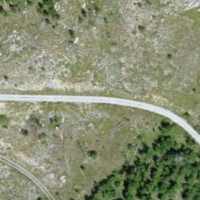
EUNIS habitat code: 43
Species observed at this site:
Corvus corone
Anthus trivialis
Turdus philomelos
Oenanthe oenanthe
Dendrocopos major
Turdus viscivorus
Falco peregrinus
Aegithalos caudatus
Buteo buteo
Jynx torquilla
Sylvia atricapilla
Gymnadenia conopsea
Lagopus muta
Phylloscopus collybita
Poecile palustris
Pernis apivorus
Erithacus rubecula
Cuculus canorus
Dryocopus martius
Pica pica
Phoenicurus ochruros
Sitta europaea
Phoenicurus phoenicurus
Nucifraga caryocatactes
Garrulus glandarius
Certhia familiaris
Picus viridis
Corvus corax
Falco tinnunculus
Ficedula hypoleuca
Periparus ater
Cyanistes caeruleus
Lophophanes cristatus
Monticola saxatilis
Pyrrhula pyrrhula
Fringilla coelebs
Regulus ignicapilla
Lanius collurio
Ptyonoprogne rupestris
Carduelis carduelis
Turdus merula
Columba palumbus
Emberiza cia
Parus major
Hirundo rustica
Milvus migrans
Milvus milvus
Verbascum thapsus
Regulus regulus
Pyrrhocorax graculus
Aquila chrysaetos
Accipiter nisus
Delichon urbicum